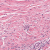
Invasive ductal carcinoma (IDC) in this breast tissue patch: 0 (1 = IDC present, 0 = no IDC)